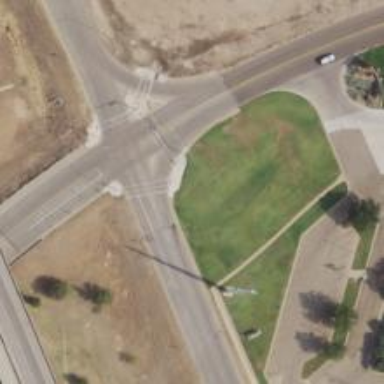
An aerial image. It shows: Secondary road with frontage road alongside.